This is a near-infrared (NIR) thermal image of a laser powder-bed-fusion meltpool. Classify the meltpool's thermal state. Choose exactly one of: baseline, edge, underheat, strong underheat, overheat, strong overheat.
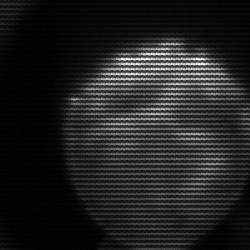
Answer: edge